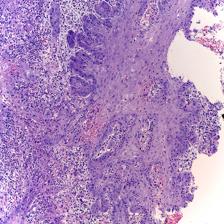
Diagnosis: OSCC